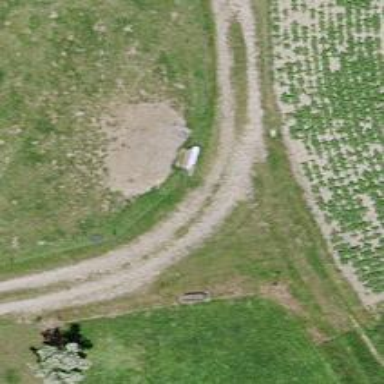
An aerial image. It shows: Unpaved track road.